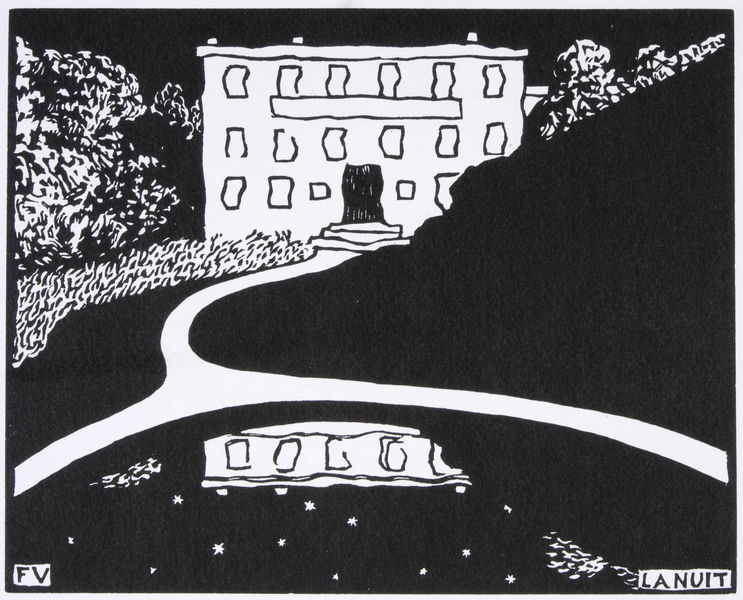
Titel: Die Nacht
Künstler: Félix Vallotton
Standort: Zürich
Institution: ETH Graphische Sammlung
Schlagwörter: baum, berg, dunkel, hand, himmel, schatten, wasser, weiß, bäume, landschaft, see, stadt, teich, ufer, blumen, fenster, hell, licht, nacht, schwarz, strasse, tür, zeichnung, gebäude, gras, haus, park, rasen, schloss, weg, wiese, flächig, architektur, rahmen, stein, steine, signatur, hügel, spiegelung, busch, büsche, gebüsch, gewässer, pfad, wege, paar, pflanzen, england, frontal, kontrast, anhöhe, brunnen, garten, balkon, holzschnitt, pfütze, schrift, vallotton, papier, valloton, biegung, fassade, italien, süden, spiegelbild, hang, modern, allee, grafik, graphik, hecke, felix vallotton, bank, auto, treppe, treppen, einfach, felix, stufen, felix vallaton, tor, eingang, tusche, burg, kreuzung, becken, druck, druckgraphik, linolschnitt, lithographie, nachts, schnitt, schwarz-weiß, sterne, sternenhimmel, druckgrafik, initialen, monogramm, comic, radierung, titel, linol, buchstabe, buchstaben, stilisiert, bedrohlich, beschriftung, holzdruck, portal, die nacht, ein, febnster, fensterreihen, kontraste, kurve, la nuit, lustschloss, nachtlandschaft, nuit, otto, stadttor, villa, widerspiegelung, auffahrt, einfahrt, etagen, zufahrt, schwar, gabel, gabelung, flachdach, tuschezeichnung, fenstern, sandweg, kontrastreich, franzoesisch, fv, ansicht haus, la